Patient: sex M, age 43
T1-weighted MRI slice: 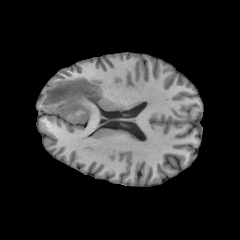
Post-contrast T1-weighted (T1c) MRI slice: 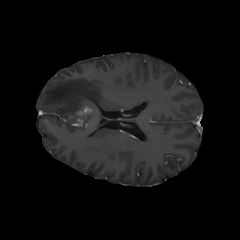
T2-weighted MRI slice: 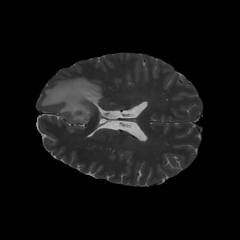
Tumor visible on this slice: yes
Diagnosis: Glioblastoma, IDH-wildtype
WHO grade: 4